Interaction volume radius: 10 \u00c5
Interaction volume height: 10 \u00c5
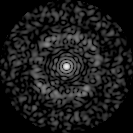
Disorder parameter: 0.8033